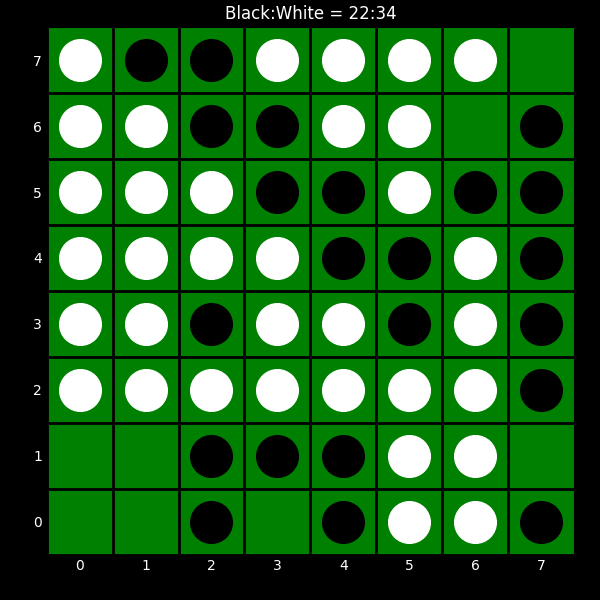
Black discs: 22
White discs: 34